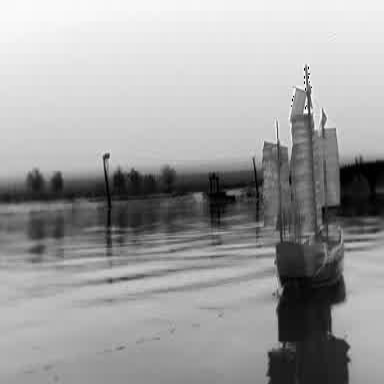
There is a sailboat in the infrared image.